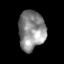
Tissue: skin
Cell type: Epithelial cells
Senescence score: 0.2248
Nuclear area (px): 1027
Mean DAPI intensity: 138.976